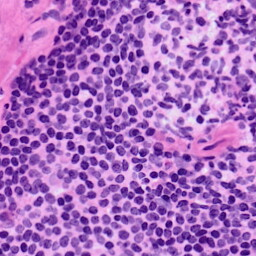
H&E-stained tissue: LymphNode